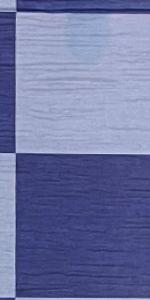
Label: Empty